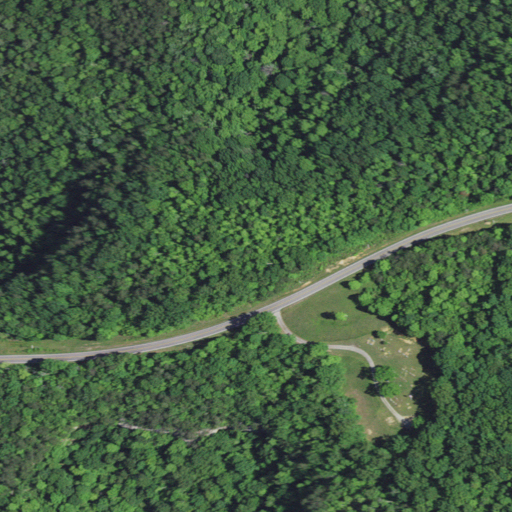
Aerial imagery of ridge(s) in Kentucky named Wolf Ridge containing mixed forest, deciduous forest, open development, grassland, low intensity development, evergreen forest, and medium intensity development